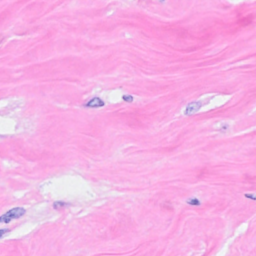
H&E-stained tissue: Breast